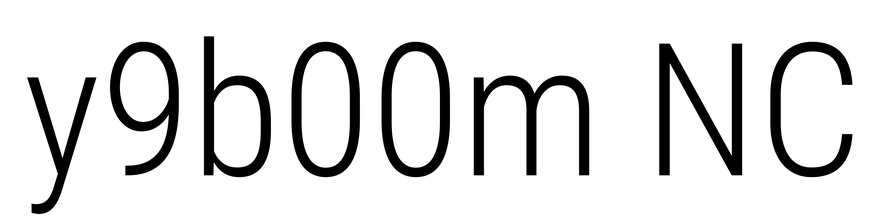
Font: Roboto_Condensed_Light